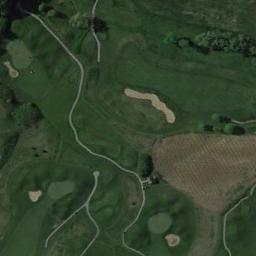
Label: golf_course